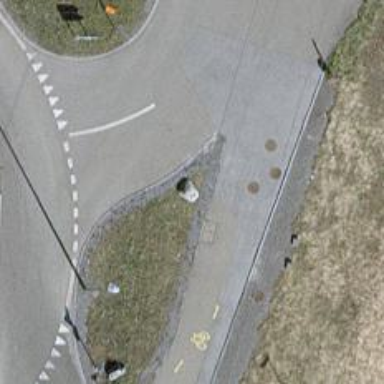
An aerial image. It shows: Block barrier.